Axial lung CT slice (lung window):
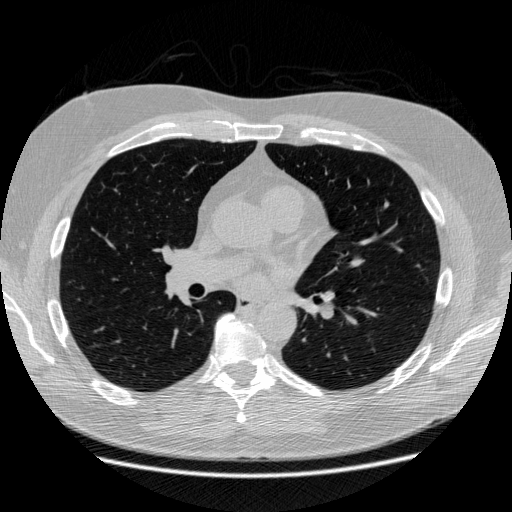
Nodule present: no